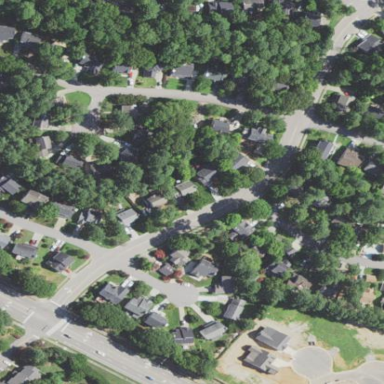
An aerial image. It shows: Residential area within neighborhood.